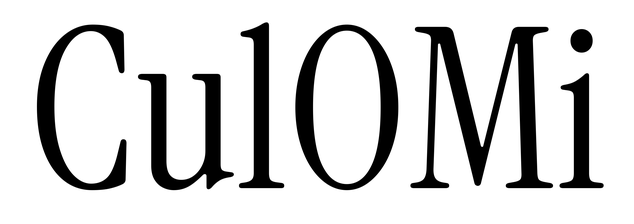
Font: InstrumentSerif-Regular